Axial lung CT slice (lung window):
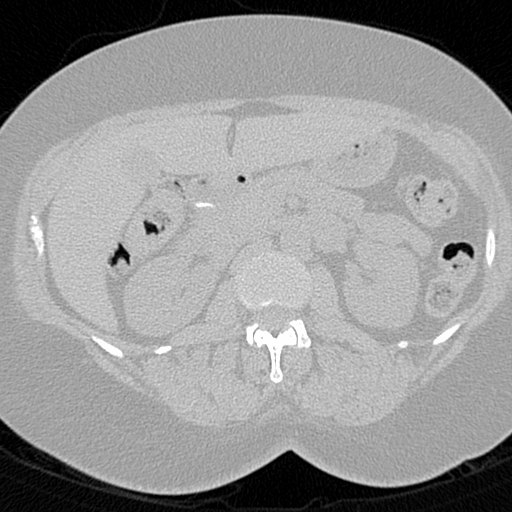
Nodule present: no